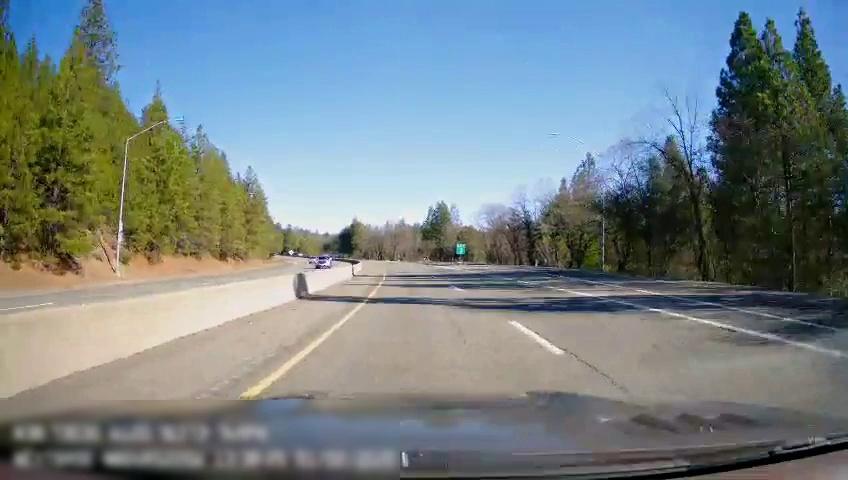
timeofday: Day
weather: Sunny
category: Drivable Space
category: Drivable Space
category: Vehicles | SUV
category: Lanes | Current Lane
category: Lanes | Current Lane
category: Lanes | Alternate Lane
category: Lanes | Alternate Lane
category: Lanes | Opposite Lane
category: Traffic | Signs